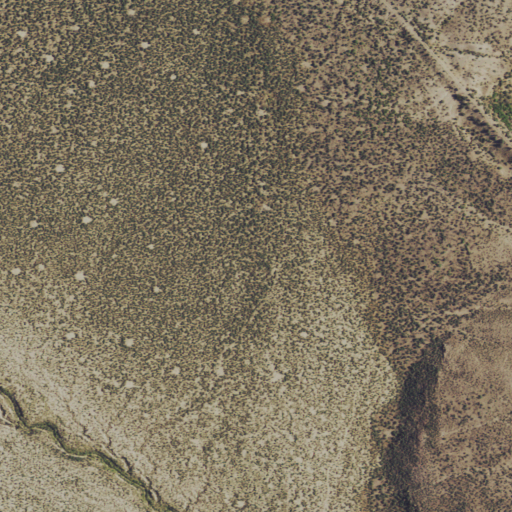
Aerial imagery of plain(s) in Nevada named Hamlight Flat containing only shrub